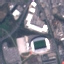
Label: Industrial